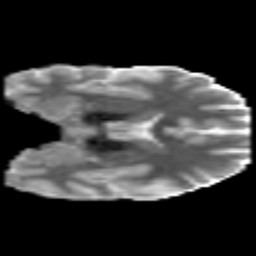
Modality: MD
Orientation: coronal
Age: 37
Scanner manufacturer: philips
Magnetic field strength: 3 T
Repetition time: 8.6 s
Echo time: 0.127 s